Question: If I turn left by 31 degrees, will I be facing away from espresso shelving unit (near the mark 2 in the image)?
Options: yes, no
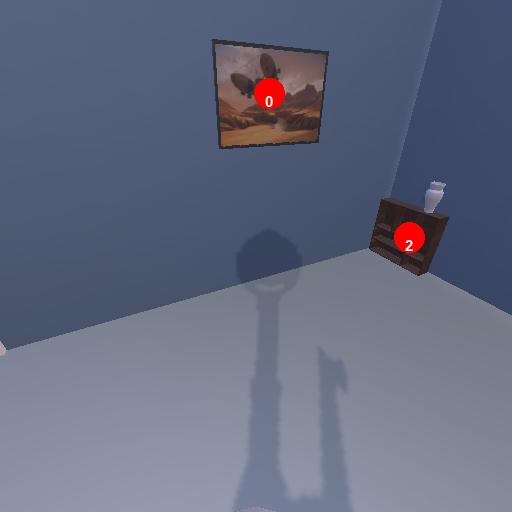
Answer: yes